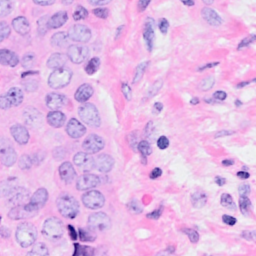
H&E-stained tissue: Breast